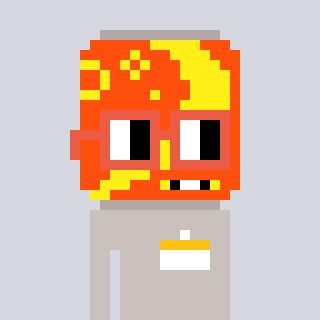
a pixel art character with square orange glasses, a pop-shaped head and a foggrey-colored body on a cool background